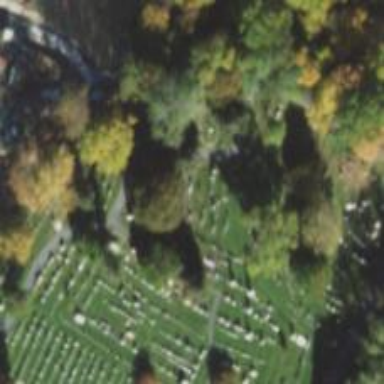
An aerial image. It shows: Historic tomb in cemetery.